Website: walmart
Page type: account-selection
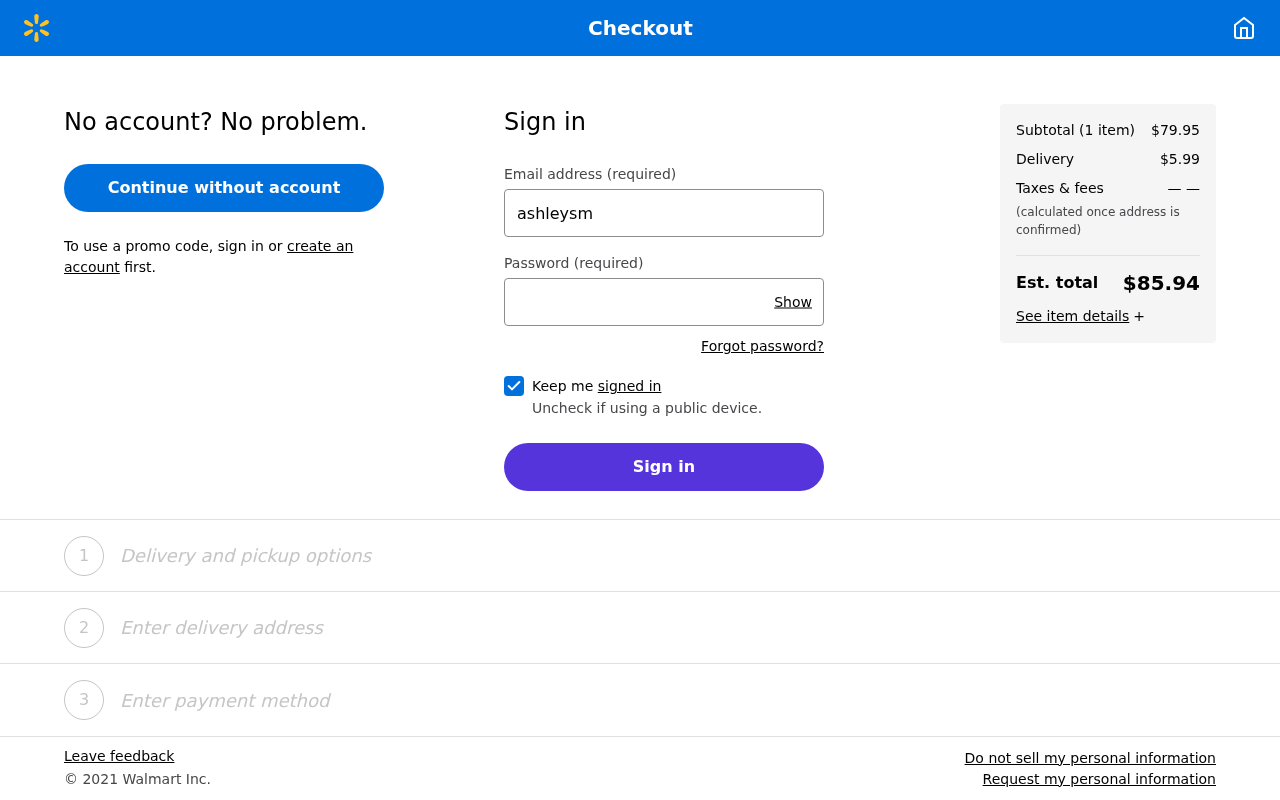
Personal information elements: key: PII_EMAIL
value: ashleysmith@gmail.com
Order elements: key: ORDER_NUM_ITEMS
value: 1
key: ORDER_SUBTOTAL
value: $79.95
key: ORDER_SHIPPING_COST
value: $5.99
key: ORDER_TOTAL
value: $85.94